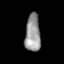
Tissue: prostate
Cell type: Epithelial cells
Senescence score: 0.3322
Nuclear area (px): 560
Mean DAPI intensity: 149.596